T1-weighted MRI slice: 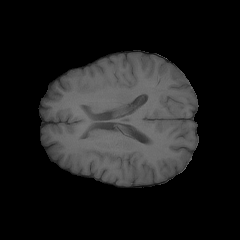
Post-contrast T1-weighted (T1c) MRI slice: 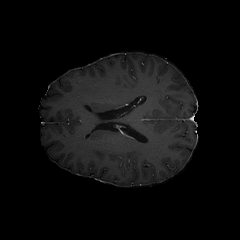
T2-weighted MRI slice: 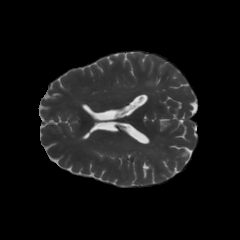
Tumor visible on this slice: yes